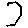
Label: hexagon